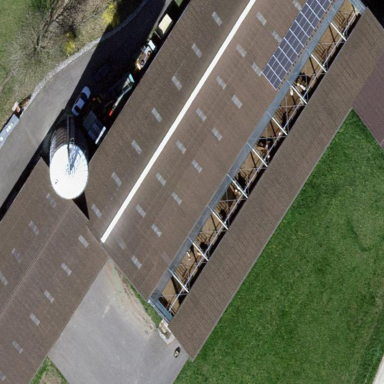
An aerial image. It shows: Farm auxiliary building.